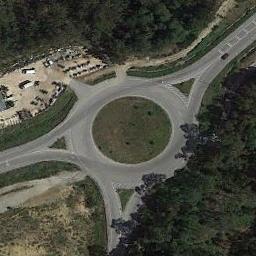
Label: roundabout